Question: In the market I saw an app is displaying admob in the alert dialog . after I reading <URL> ,
I still can't figure out how to display the ads in alert dialog same like the one below. (or any others method , that can display the ads in a alert dialog)

I've been scratching my head trying to figure out how
to do that.
XML :
'''
<?xml version="1.0" encoding="utf-8"?>
<TableLayout android:id="@id/tablayout" android:layout_width="fill_parent" android:layout_height="fill_parent" android:stretchColumns="*"
xmlns:android="http://schemas.android.com/apk/res/android"
xmlns:myapp="http://schemas.android.com/apk/res/com.xxx.xxx">
<TableRow>
<com.admob.android.ads.AdView android:id="@id/myad"
android:layout_width="fill_parent"
android:layout_height="wrap_content"
myapp:backgroundColor="#ff000000"
myapp:primaryTextColor="#ffffffff"
myapp:secondaryTextColor="#ffcccccc" />
</TableRow>
</TableLayout>
'''
Java :
'''
public void onBackPressed() {
//set up dialog
Dialog dialog = new Dialog(main.this);
dialog.setContentView(R.layout.exitdialog);
dialog.setTitle("This is my custom dialog box");
dialog.setCancelable(true);
//set up button
Button button = (Button) dialog.findViewById(R.id.Button01);
button.setOnClickListener(new OnClickListener() {
@Override
public void onClick(View v) {
finish();
}
});
//now that the dialog is set up, it's time to show it
dialog.show();
}
});
}
'''
Thanks.
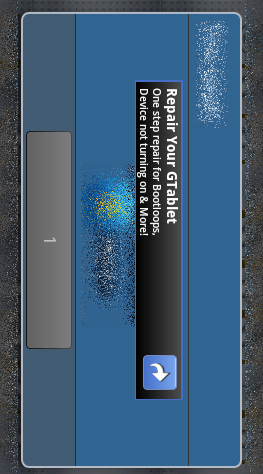
Answer: I found another solution to do this.
AdMob offers a JavaScript integration solution for Android and iPhone sites/web apps.
Instead of using XML and a custom dialog.
We can use Admob web ads and a HTML that contain the admob code and load it with webview in the dialog.